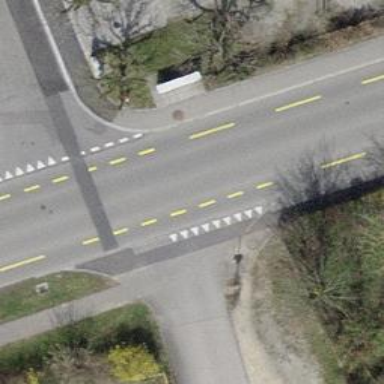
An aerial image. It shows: Road with "give way" sign.